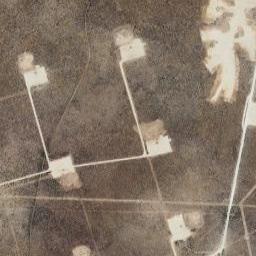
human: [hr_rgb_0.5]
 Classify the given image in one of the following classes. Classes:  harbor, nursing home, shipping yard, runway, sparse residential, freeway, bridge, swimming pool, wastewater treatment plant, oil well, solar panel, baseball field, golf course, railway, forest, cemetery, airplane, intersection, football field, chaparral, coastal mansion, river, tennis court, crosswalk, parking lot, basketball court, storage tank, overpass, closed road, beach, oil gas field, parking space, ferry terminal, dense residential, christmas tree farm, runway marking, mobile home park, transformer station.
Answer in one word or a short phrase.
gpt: oil gas field